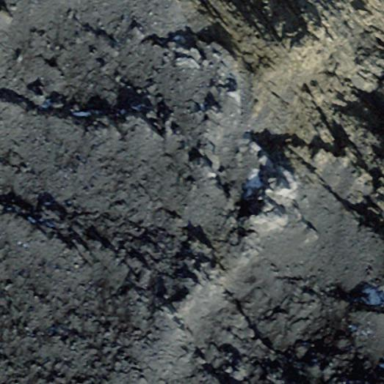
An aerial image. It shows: Natural scree.